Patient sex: F
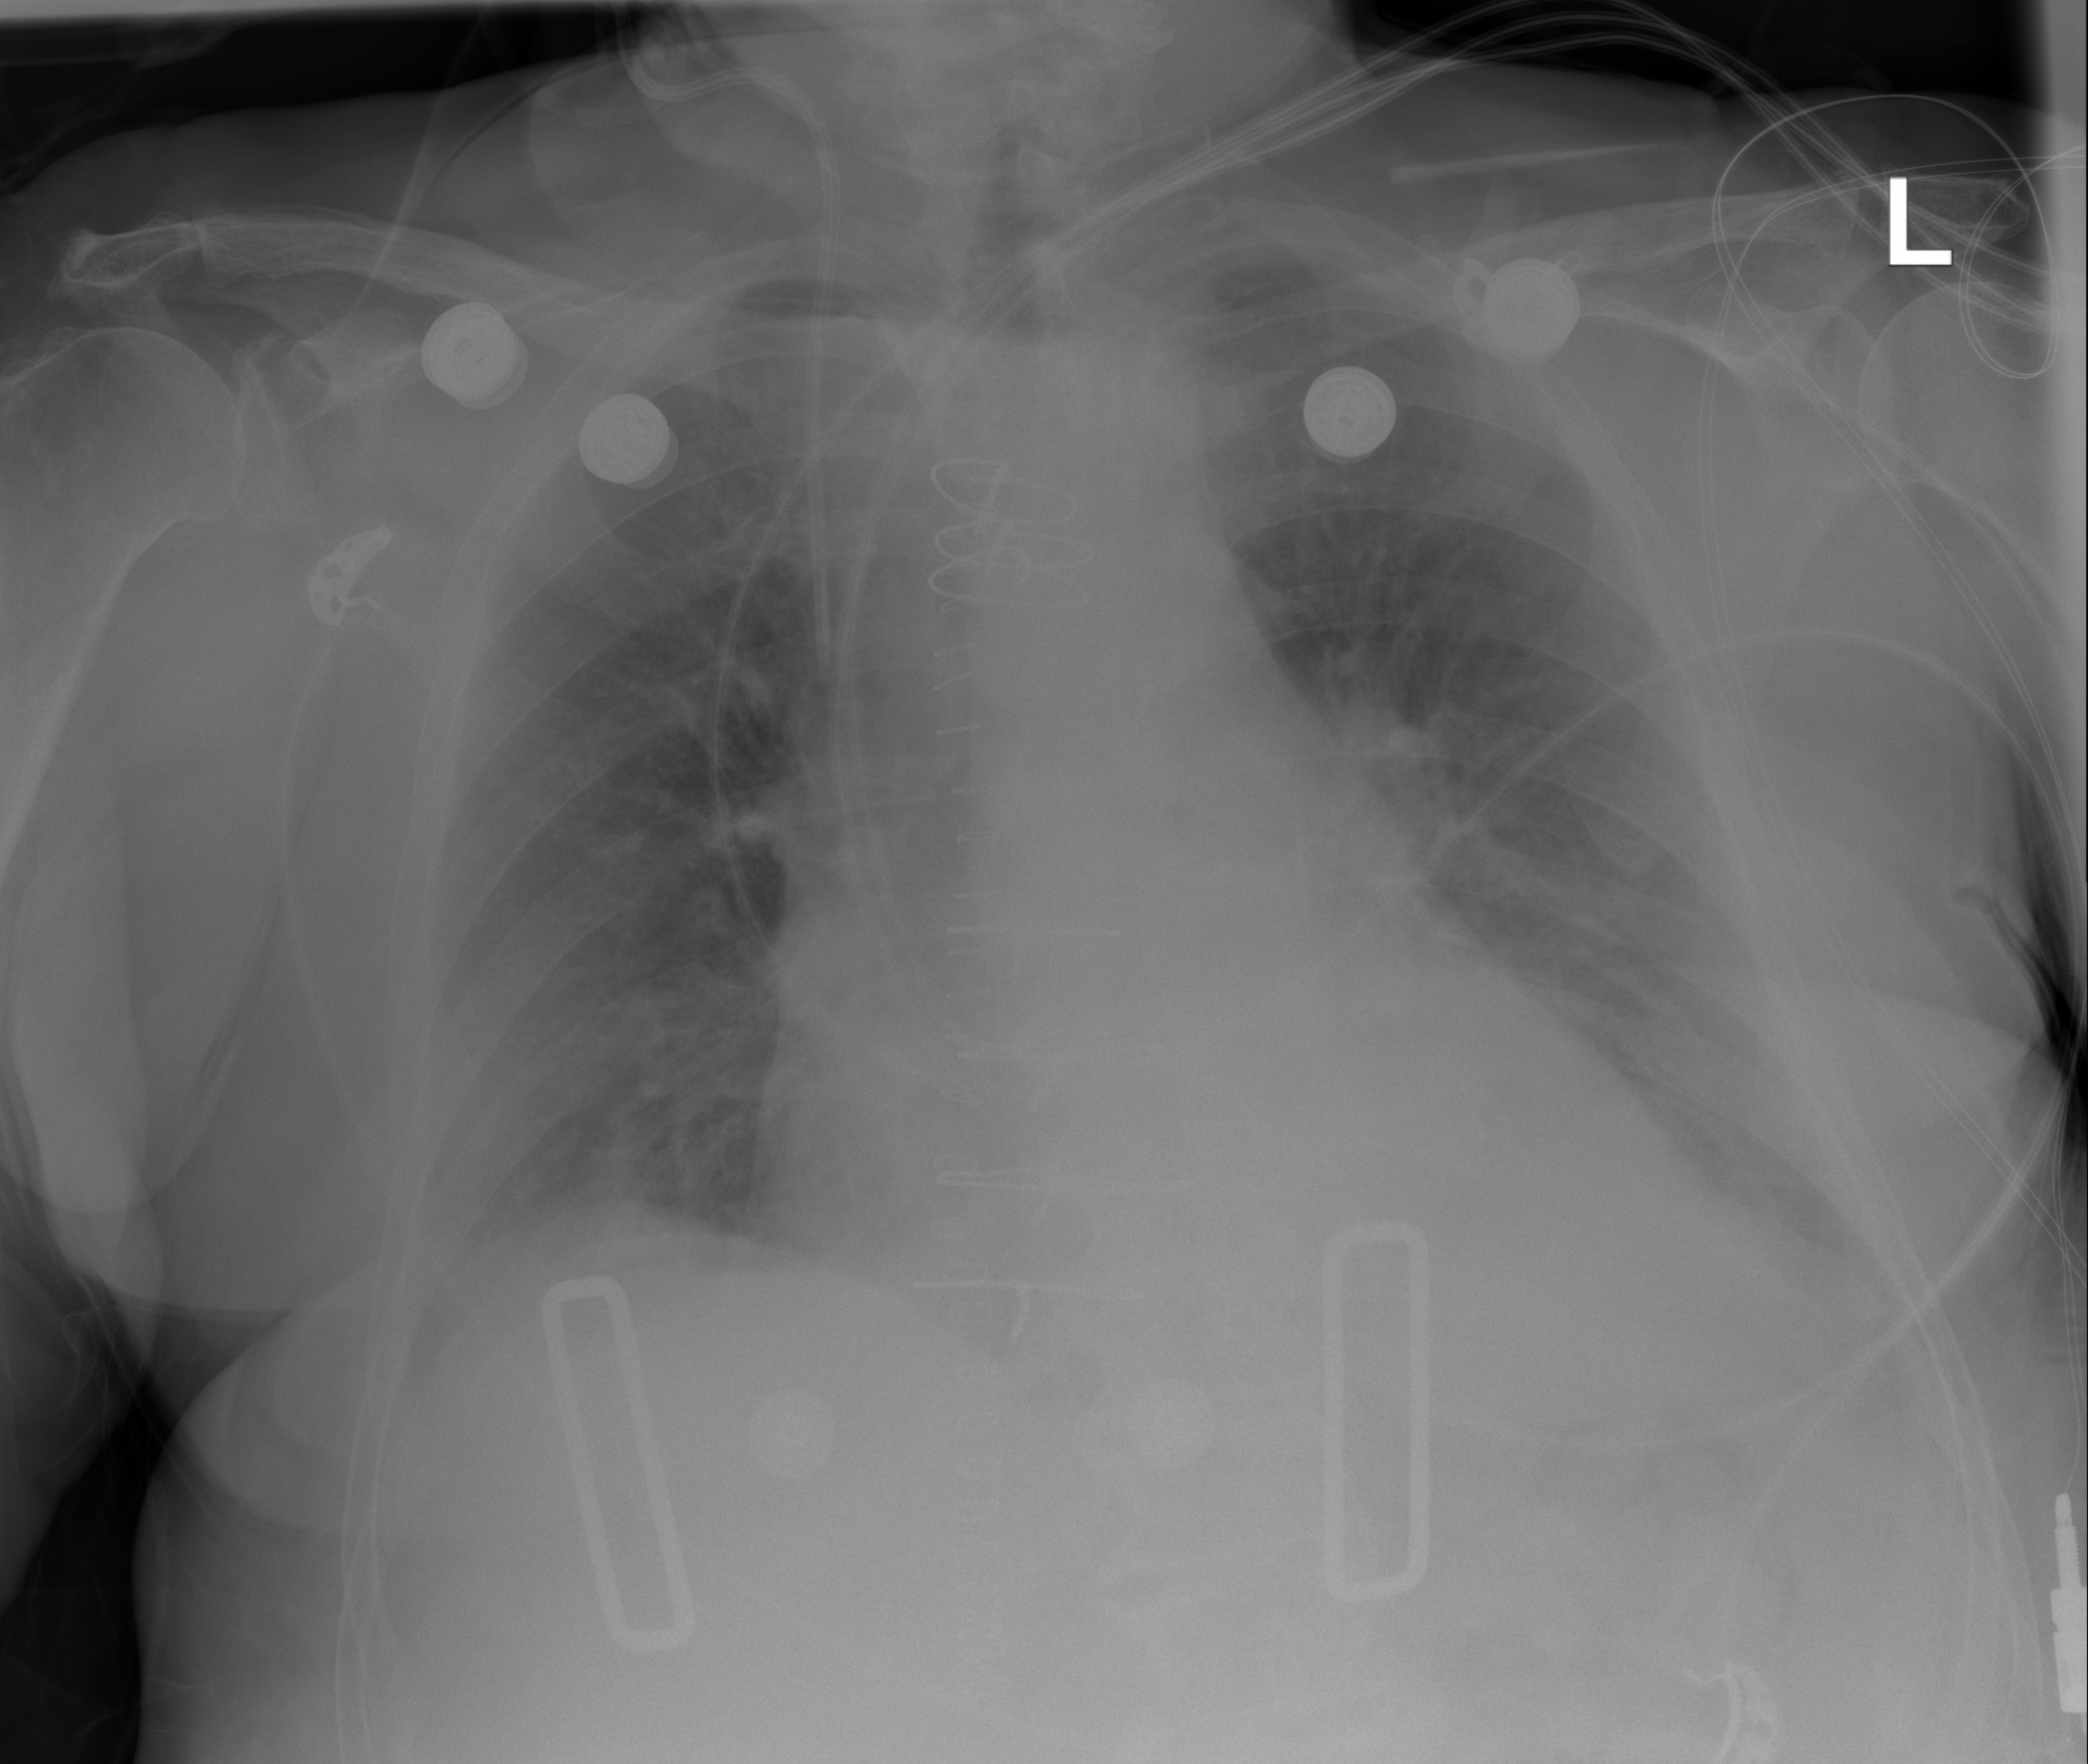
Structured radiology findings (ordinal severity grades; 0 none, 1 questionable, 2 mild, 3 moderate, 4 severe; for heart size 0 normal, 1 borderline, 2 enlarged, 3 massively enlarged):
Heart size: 2
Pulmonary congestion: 2
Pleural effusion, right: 1
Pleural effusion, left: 1
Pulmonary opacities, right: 0
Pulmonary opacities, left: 0
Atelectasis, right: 0
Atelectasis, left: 0